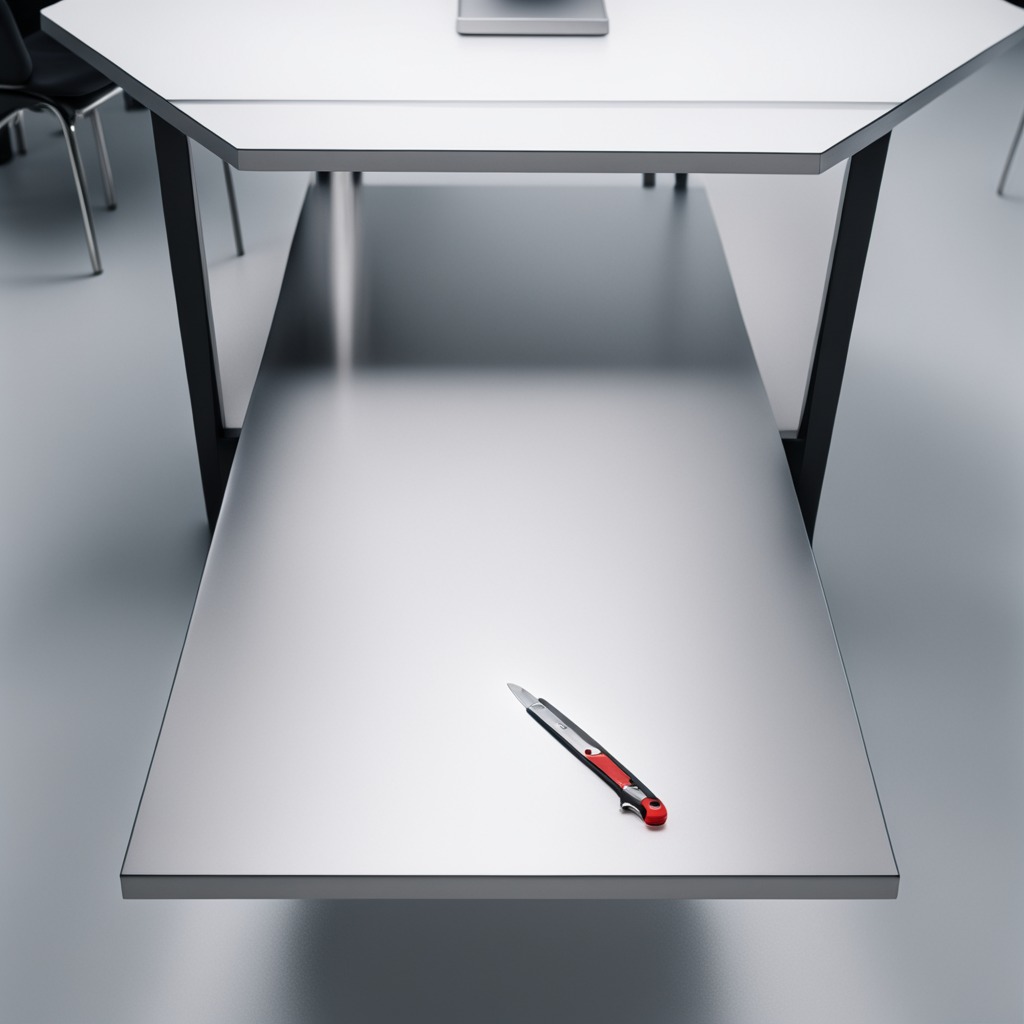
A utility knife is lying on the stainless steel table in a high-end prototyping lab.